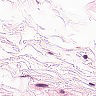
Metastatic tissue present: no